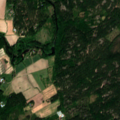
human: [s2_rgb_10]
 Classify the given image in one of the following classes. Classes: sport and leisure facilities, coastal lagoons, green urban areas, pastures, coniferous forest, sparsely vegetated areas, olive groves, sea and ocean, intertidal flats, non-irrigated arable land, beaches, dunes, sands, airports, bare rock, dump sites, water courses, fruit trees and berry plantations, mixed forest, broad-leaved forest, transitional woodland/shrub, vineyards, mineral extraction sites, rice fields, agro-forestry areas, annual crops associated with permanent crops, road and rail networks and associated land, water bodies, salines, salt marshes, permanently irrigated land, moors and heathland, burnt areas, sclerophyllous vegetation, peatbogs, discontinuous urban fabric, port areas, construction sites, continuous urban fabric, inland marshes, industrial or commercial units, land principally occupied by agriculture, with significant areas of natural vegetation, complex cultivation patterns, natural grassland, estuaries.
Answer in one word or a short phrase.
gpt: land principally occupied by agriculture, with significant areas of natural vegetation, coniferous forest